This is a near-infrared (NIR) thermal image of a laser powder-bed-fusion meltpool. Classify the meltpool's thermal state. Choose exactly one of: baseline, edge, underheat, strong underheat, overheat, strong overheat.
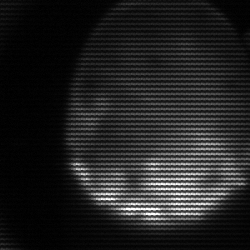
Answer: edge